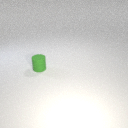
small green rubber cylinder